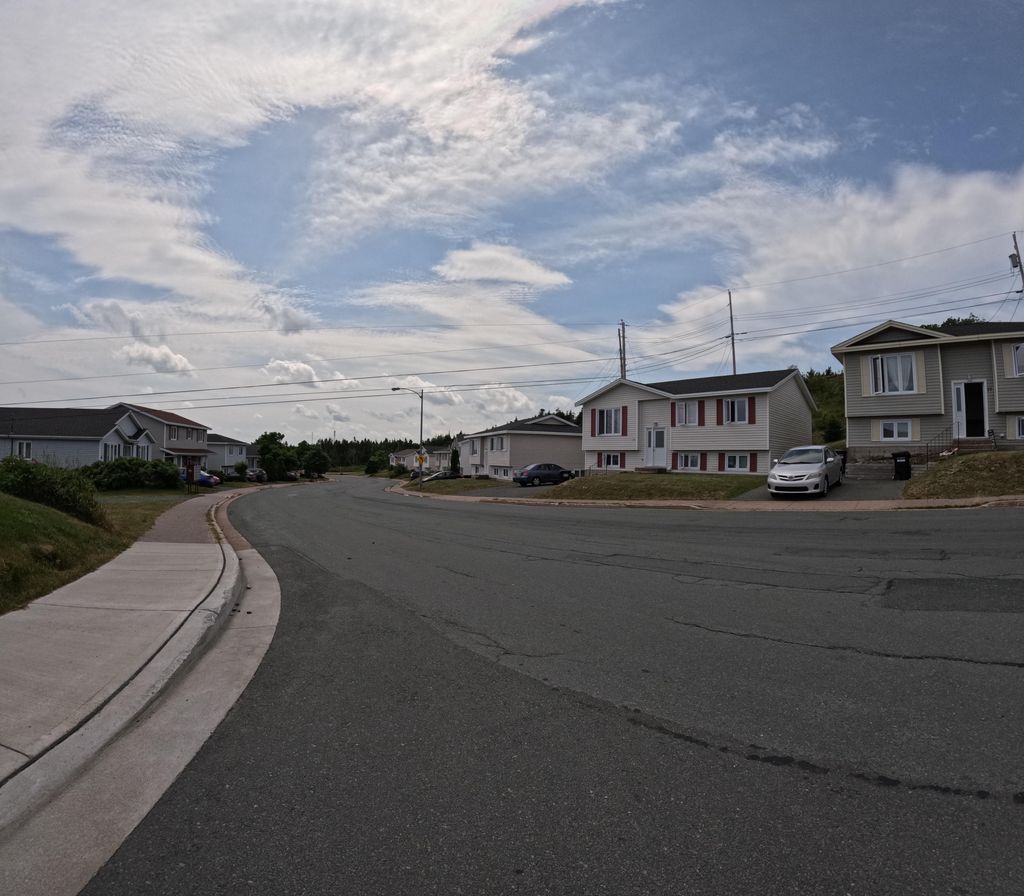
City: st_johns